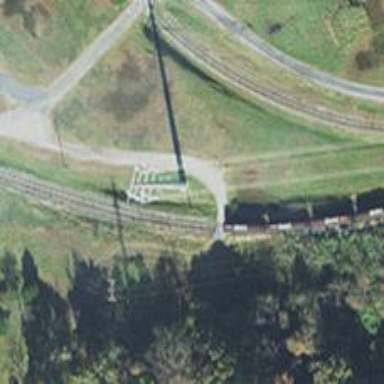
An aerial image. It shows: Rail spur service.